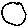
Label: circle